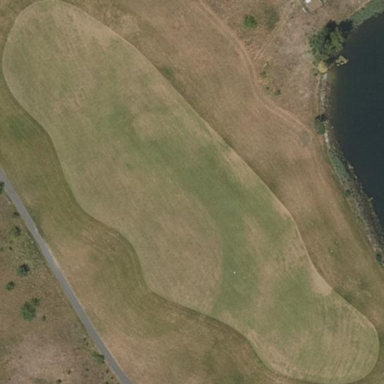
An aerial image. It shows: Golf fairway in the image.